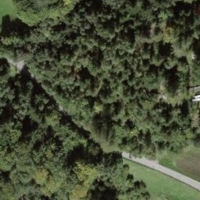
EUNIS habitat code: 41
Species observed at this site:
Corylus avellana